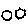
Label: hexagon